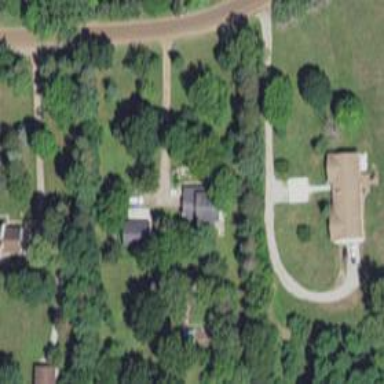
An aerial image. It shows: Driveway leading to service road.